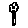
Label: flower